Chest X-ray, PA view. Patient: 74 years old, sex M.
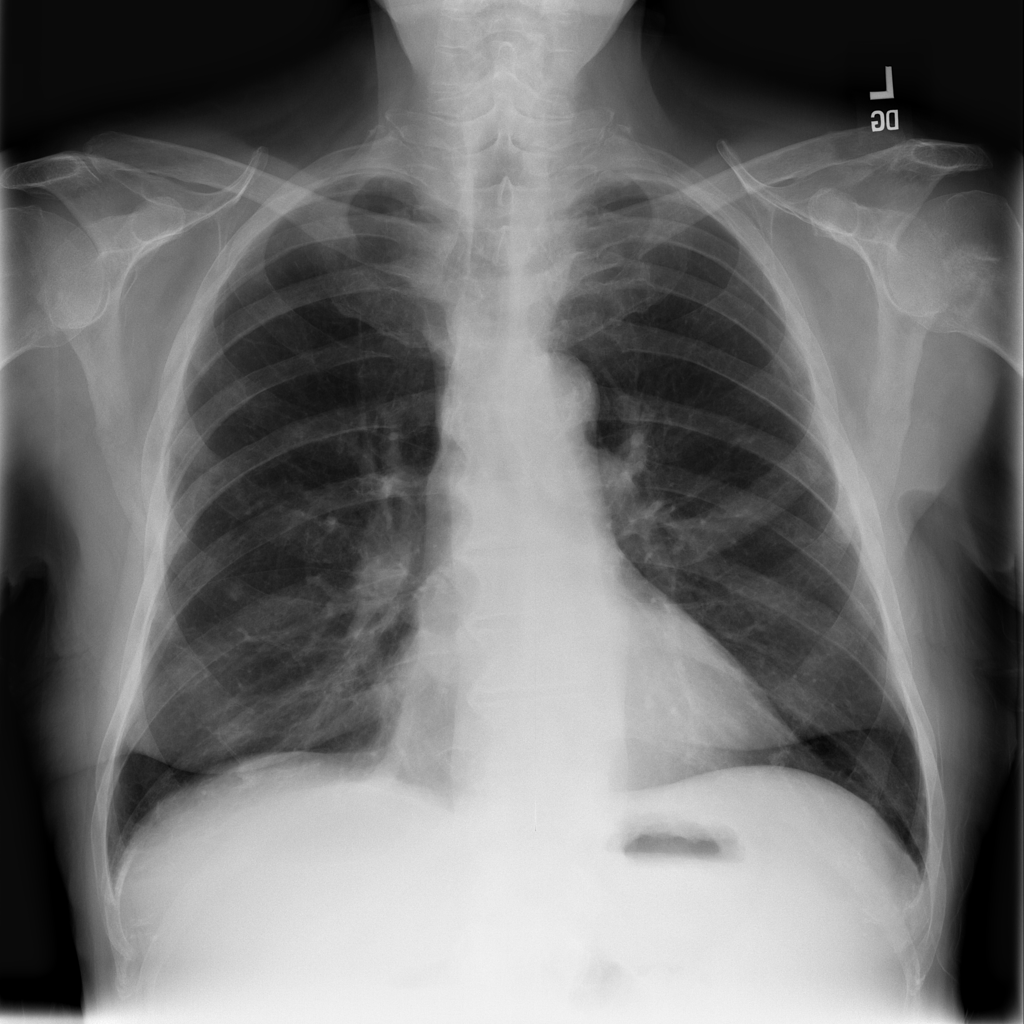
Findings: Atelectasis, Effusion, Fibrosis, Pleural_Thickening